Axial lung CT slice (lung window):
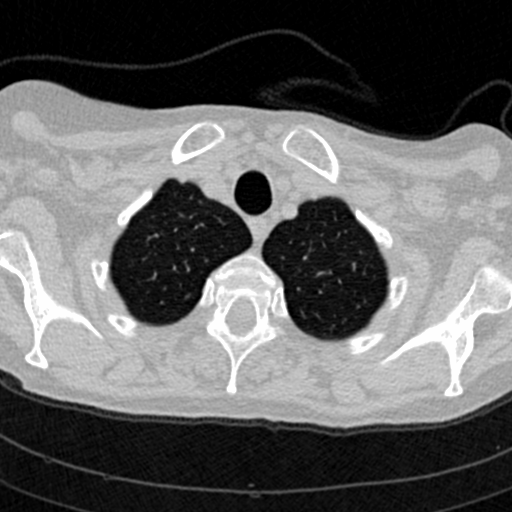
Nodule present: no